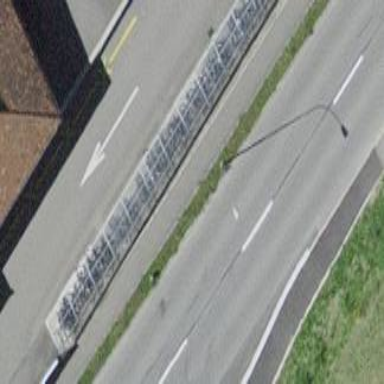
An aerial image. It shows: Bicycle parking area with anchors for securing bicycles.